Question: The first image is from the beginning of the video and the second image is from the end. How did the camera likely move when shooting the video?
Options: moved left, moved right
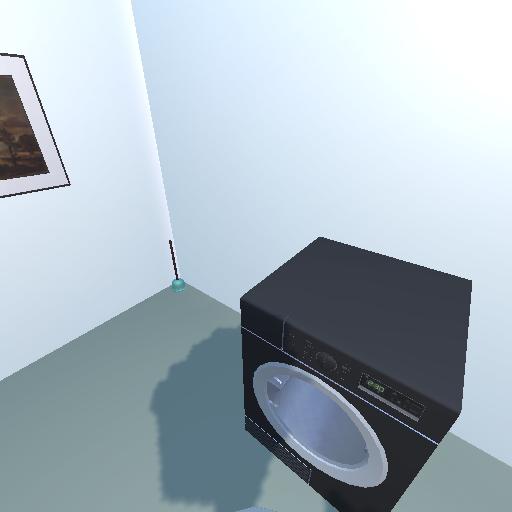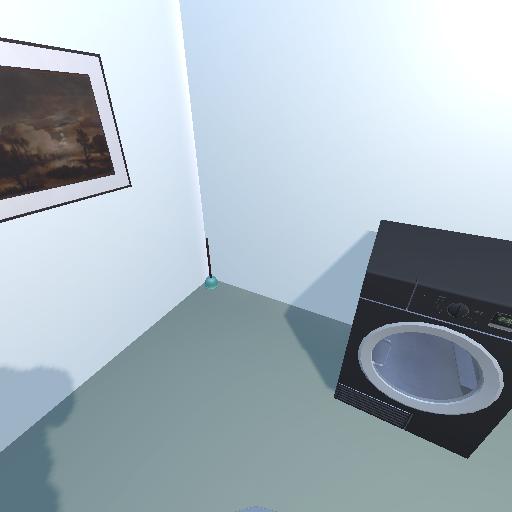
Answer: moved left